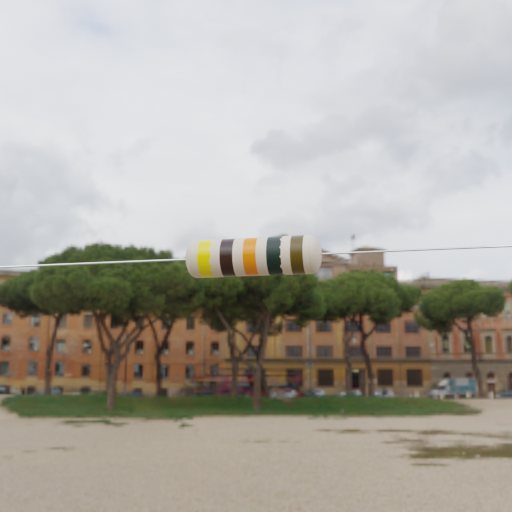
Resistor colour bands (in order): yellow, black, orange, black, brown